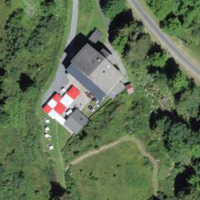
EUNIS habitat code: 43
Species observed at this site:
Rumex alpinus
Tussilago farfara
Campanula barbata
Adenostyles alpina